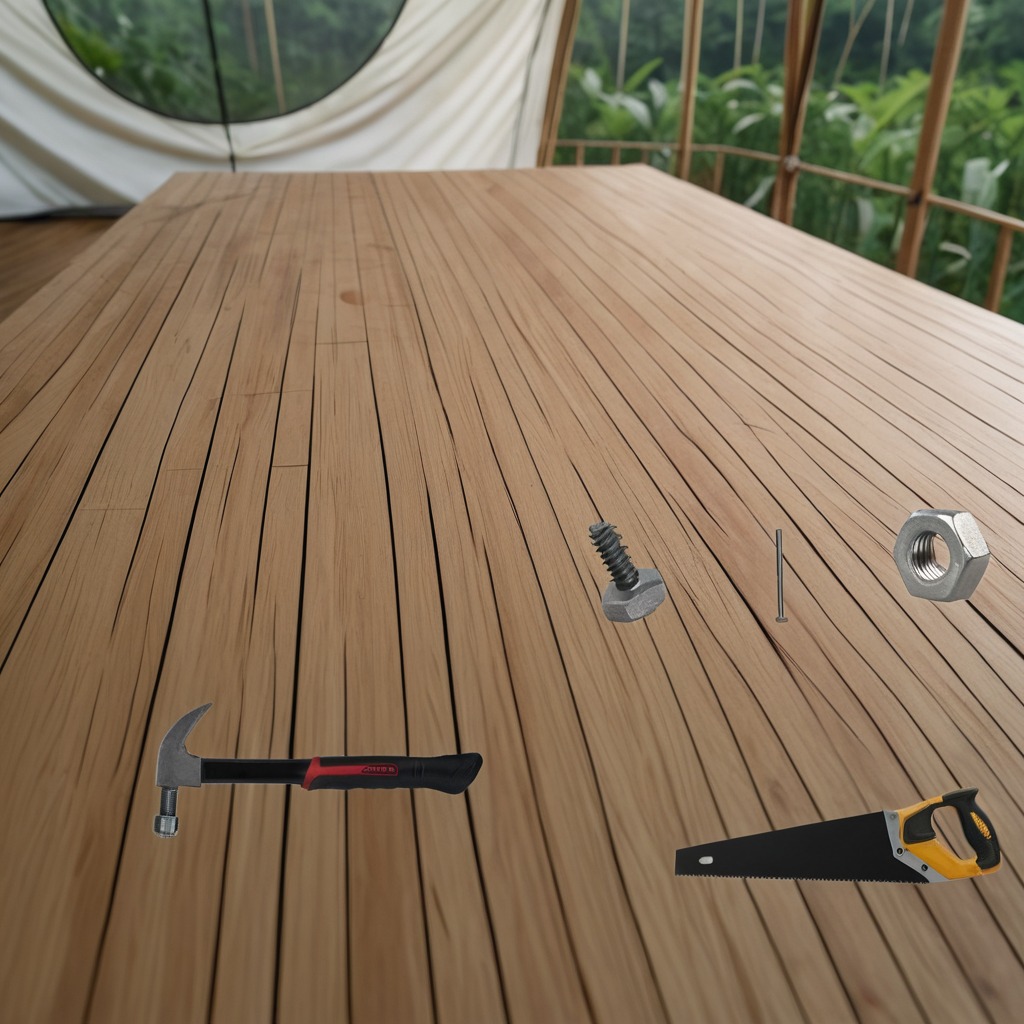
A hammer, an iron nail, a metal machine screw, a handheld metal saw, and a metal nut are lying on a wooden table inside a jungle field workshop tent.